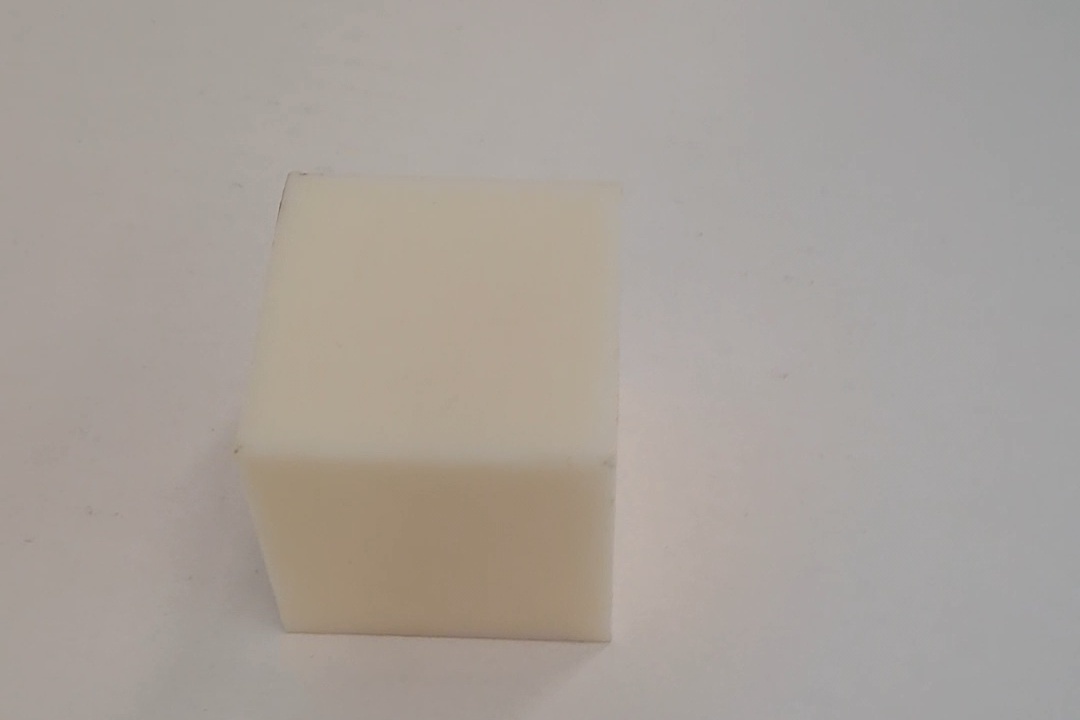
Label: Cuboid